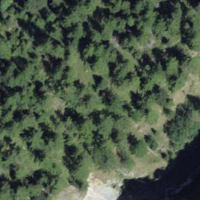
EUNIS habitat code: 41
Species observed at this site:
Lysandra coridon